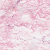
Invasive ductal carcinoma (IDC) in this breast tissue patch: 0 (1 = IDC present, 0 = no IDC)